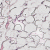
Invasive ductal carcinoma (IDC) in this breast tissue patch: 0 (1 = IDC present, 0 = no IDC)